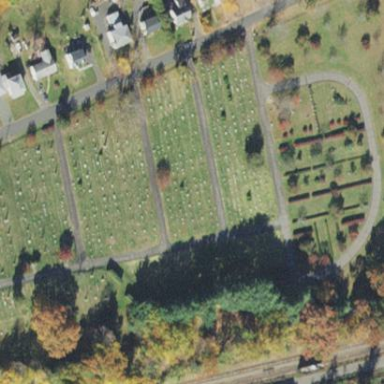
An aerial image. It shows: Cemetery area categorized as cemetery.